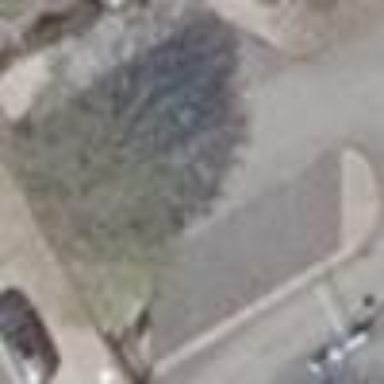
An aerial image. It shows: Parking area with paving stones surface.